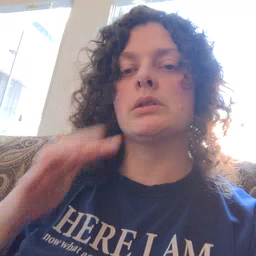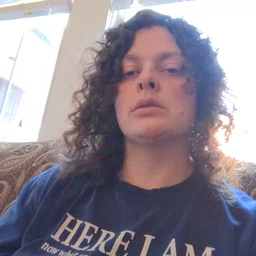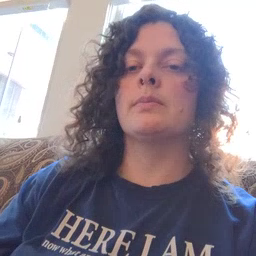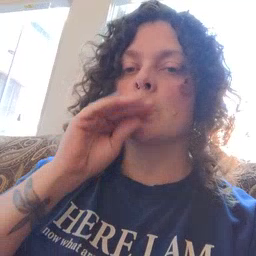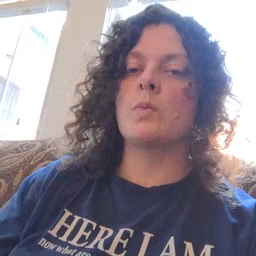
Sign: blow